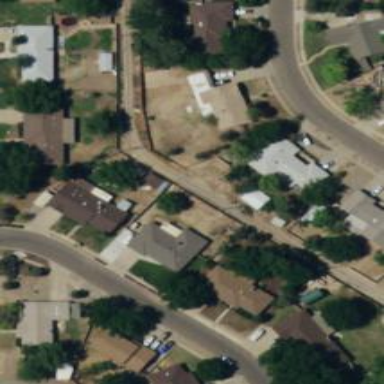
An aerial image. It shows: Alley classified as service road.